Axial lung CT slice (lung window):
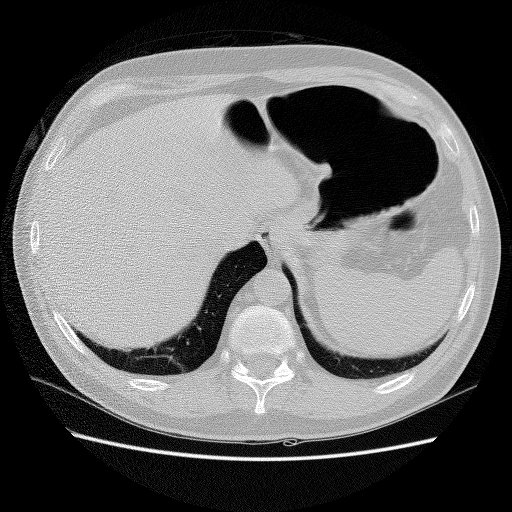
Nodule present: no